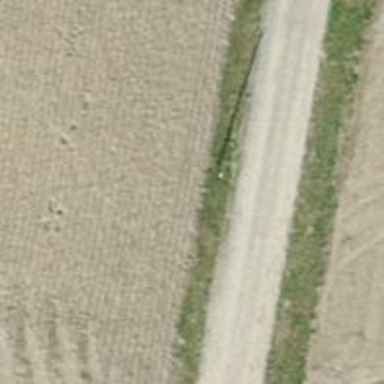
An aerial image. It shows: Straight power pole managing the electricity lines.